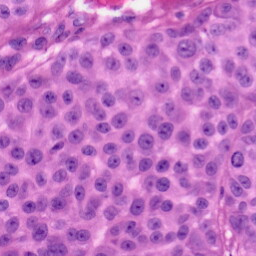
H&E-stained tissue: Skin